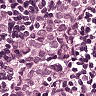
Metastatic tissue present: yes